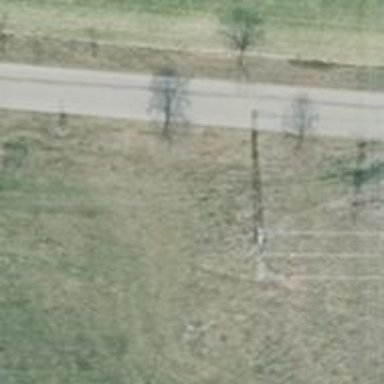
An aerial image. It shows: Row of deciduous broadleaved trees.